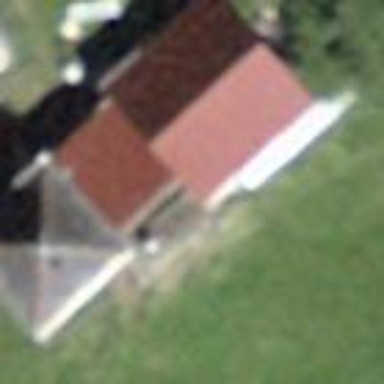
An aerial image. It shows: Farm building.